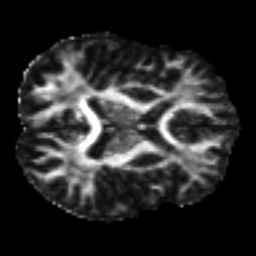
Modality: FA
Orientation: axial
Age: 23
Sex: male
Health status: ill
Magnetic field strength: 3 T
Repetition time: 9 s
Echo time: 0.093 s